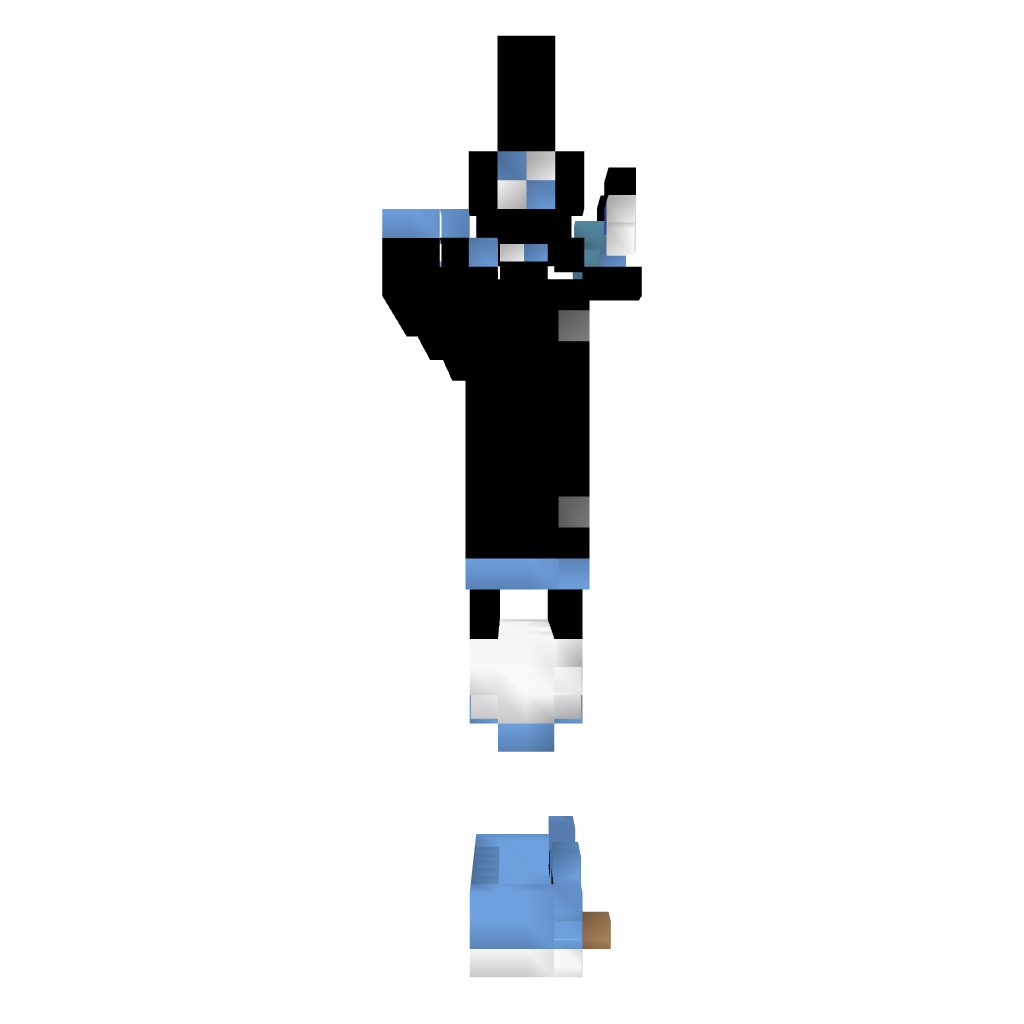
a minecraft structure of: Elegance Statue bad low quality